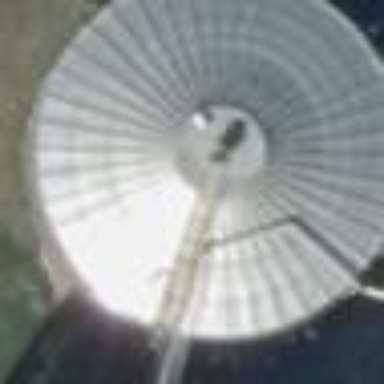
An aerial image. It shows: Storage tank with man-made structure.